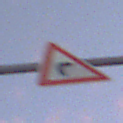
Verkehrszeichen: KurveRechts
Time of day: SunriseSunset
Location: Outdoor (Suburban)
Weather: PartlyCloudy
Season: NotSpecified
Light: Natural